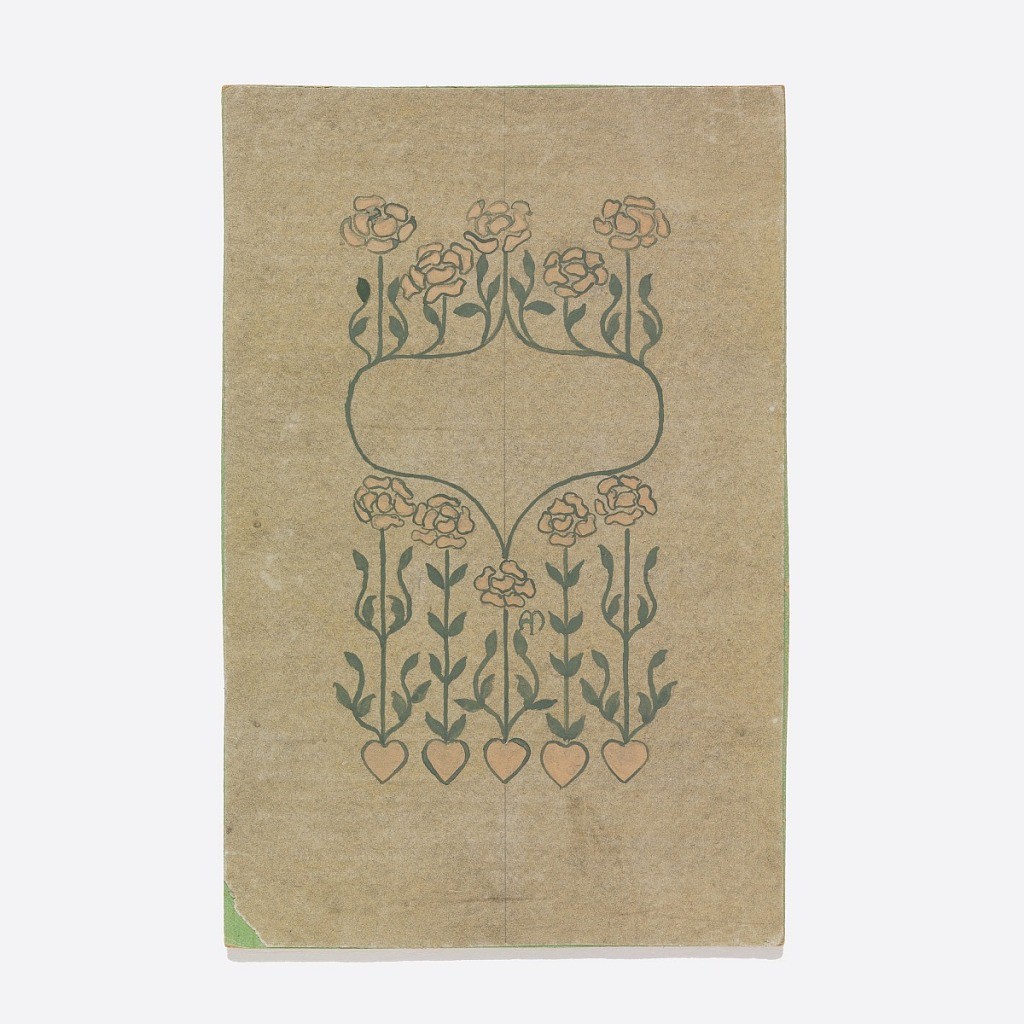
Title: Design for a Book Cover
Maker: Alice Cordelia Morse, American, 1863–1961
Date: ca. 1897
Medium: Brush and gouache on paper
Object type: Drawing
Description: On greenish ground, round and pointed cartouche, made up of green vines, yellow flowers, yellow hearts at the bottom.